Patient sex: M
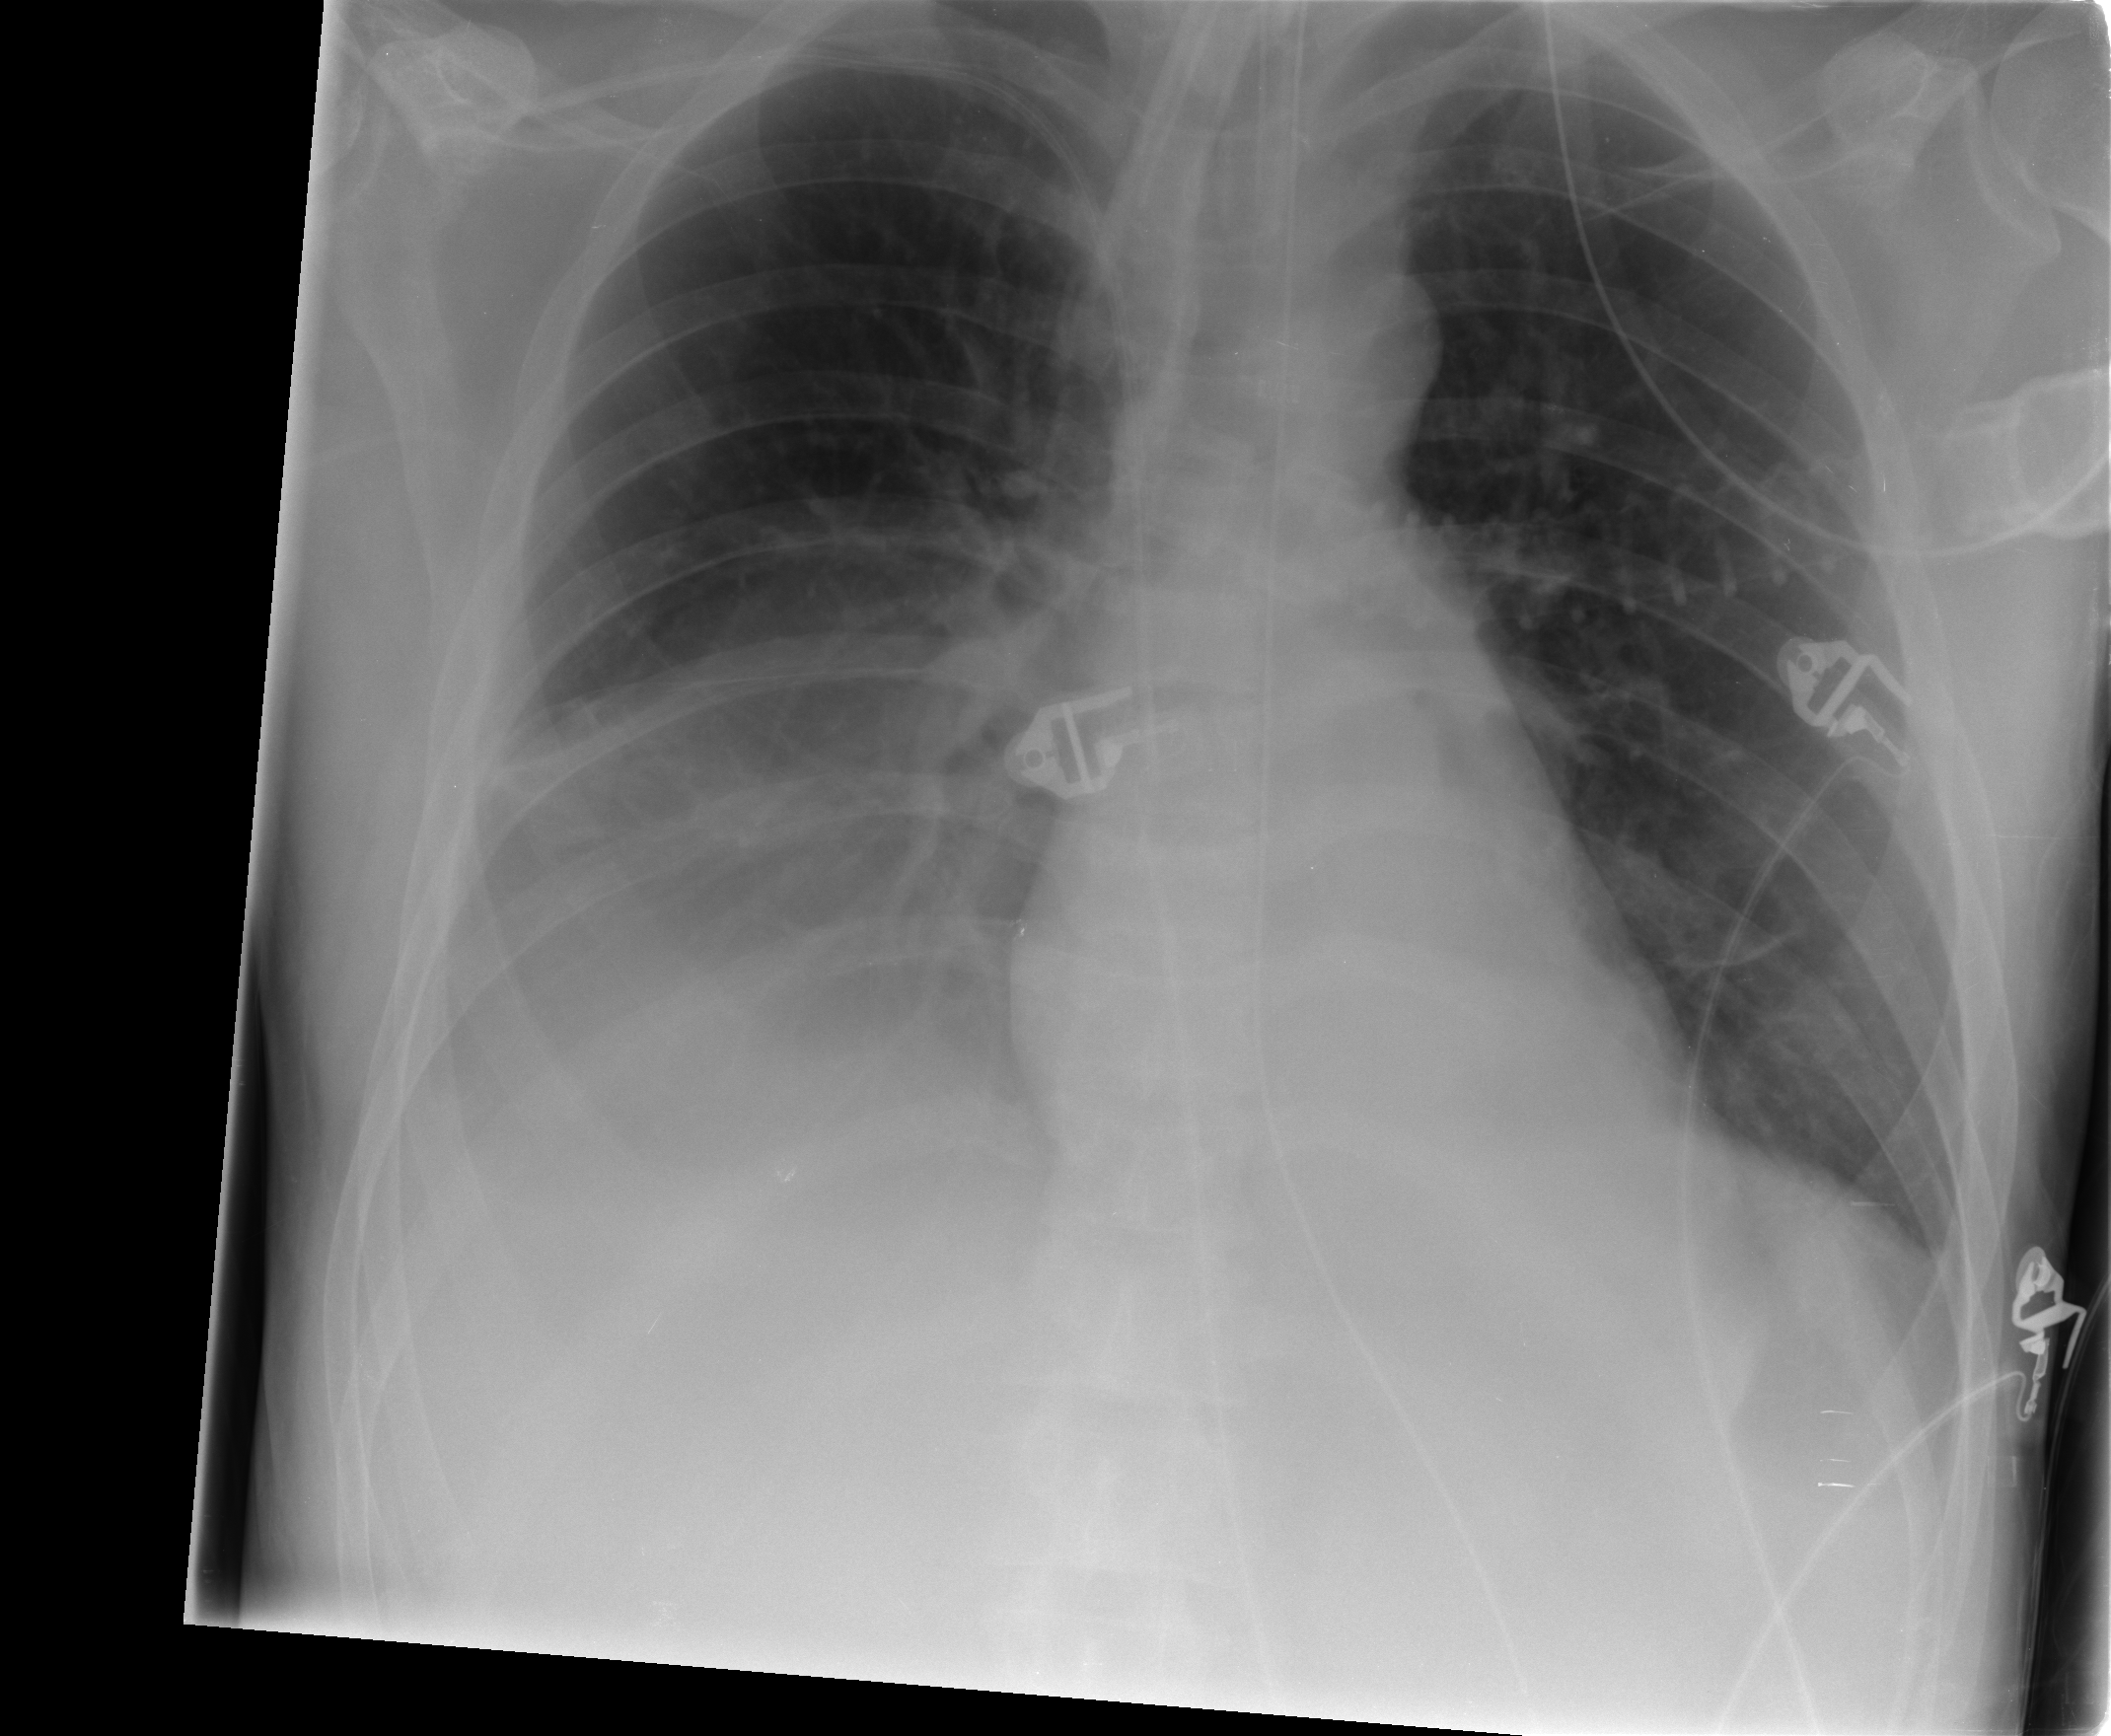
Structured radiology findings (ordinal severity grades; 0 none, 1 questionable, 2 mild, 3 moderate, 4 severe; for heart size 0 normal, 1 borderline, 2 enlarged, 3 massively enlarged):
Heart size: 0
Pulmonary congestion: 0
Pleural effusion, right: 3
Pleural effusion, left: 1
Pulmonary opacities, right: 0
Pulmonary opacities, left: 0
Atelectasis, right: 2
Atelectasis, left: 2